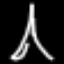
Label: The Eiffel Tower